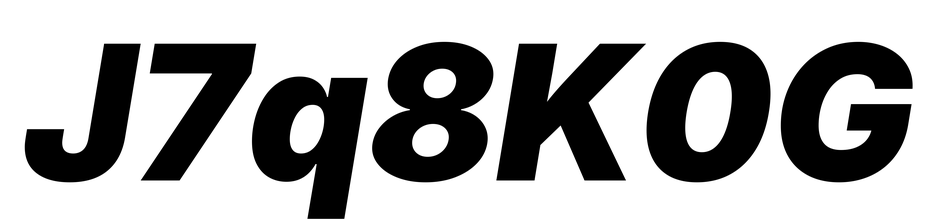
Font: Inter-Italic_Black_Italic